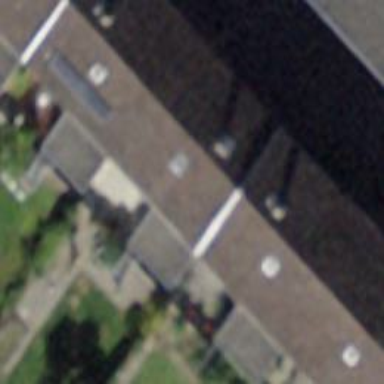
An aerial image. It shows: Terrace building.